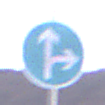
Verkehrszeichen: VorgeschriebeneFahrtrichtungGeradeausOderRechts
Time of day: Dusk
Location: Outdoor (Nature)
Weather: Clear
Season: NotSpecified
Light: Natural